【题型】解答题　【知识点】平面几何　【难度】easy
如图，$\triangle ABC$的边$BC$长为$a$，中线$AH$为$h$，菱形$DEFG$的边$EF$在$\triangle ABC$的边$BC$上，顶点$D$、$G$分别在边$AB$、$AC$上，且$DE\parallel AH$．求菱形$DEFG$的边长（用含$a$，$h$的代数式表示）．

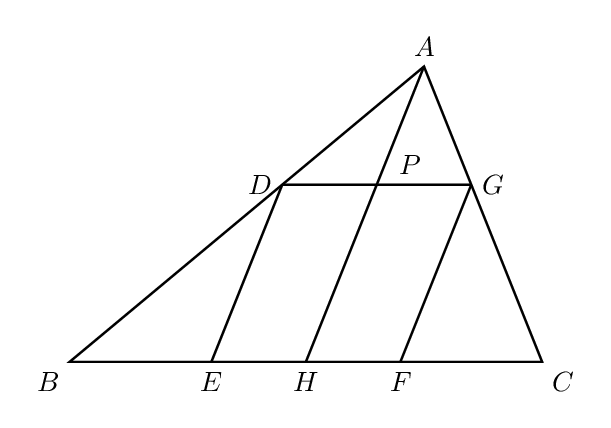
【解答】
\vspace{8pt}
\textbf{【答案】}$\dfrac{ah}{a+h}$

\vspace{5pt}
\textbf{【详解】}解：设菱形$DEFG$的边长为$x$．

由菱形$DEFG$得，$DG\parallel EF$，即$DG\parallel BC$，

$\therefore$ $\triangle ADG\backsim\triangle ABC$，$\triangle ADP\backsim\triangle ABH$，$\triangle APG\backsim\triangle AHC$，

$\therefore$ $\dfrac{DP}{BH}=\dfrac{AP}{AH}=\dfrac{PG}{HC}$，

$\because$ 中线$AH$为$h$，

$\therefore$ $BH=CH$，

$\therefore$ $DP=PG$，

$\because$ $AP$为$\triangle ADG$的中线，

$\therefore$ $\dfrac{DG}{BC}=\dfrac{AP}{AH}$．

$\because$ $DE\parallel AH$，$DP\parallel EH$，

$\therefore$ 四边形$DEHP$为平行四边形，

$\therefore$ $PH=DE=x$，

可得$\dfrac{x}{a}=\dfrac{h-x}{h}$，

解得$x=\dfrac{ah}{a+h}$．

所以菱形$DEFG$的边长是$\dfrac{ah}{a+h}$．